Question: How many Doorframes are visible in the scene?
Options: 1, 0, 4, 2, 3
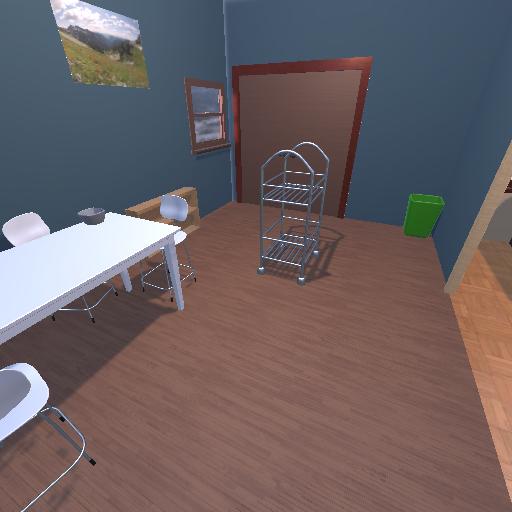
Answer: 1